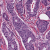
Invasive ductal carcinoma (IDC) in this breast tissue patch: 1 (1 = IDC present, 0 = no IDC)